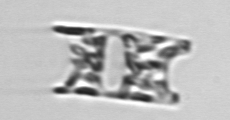
Label: Eucampia